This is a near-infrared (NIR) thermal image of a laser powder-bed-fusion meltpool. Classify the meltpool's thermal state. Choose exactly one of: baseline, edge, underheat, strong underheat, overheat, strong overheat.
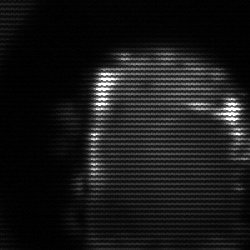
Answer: baseline